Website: macys
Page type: billing-address
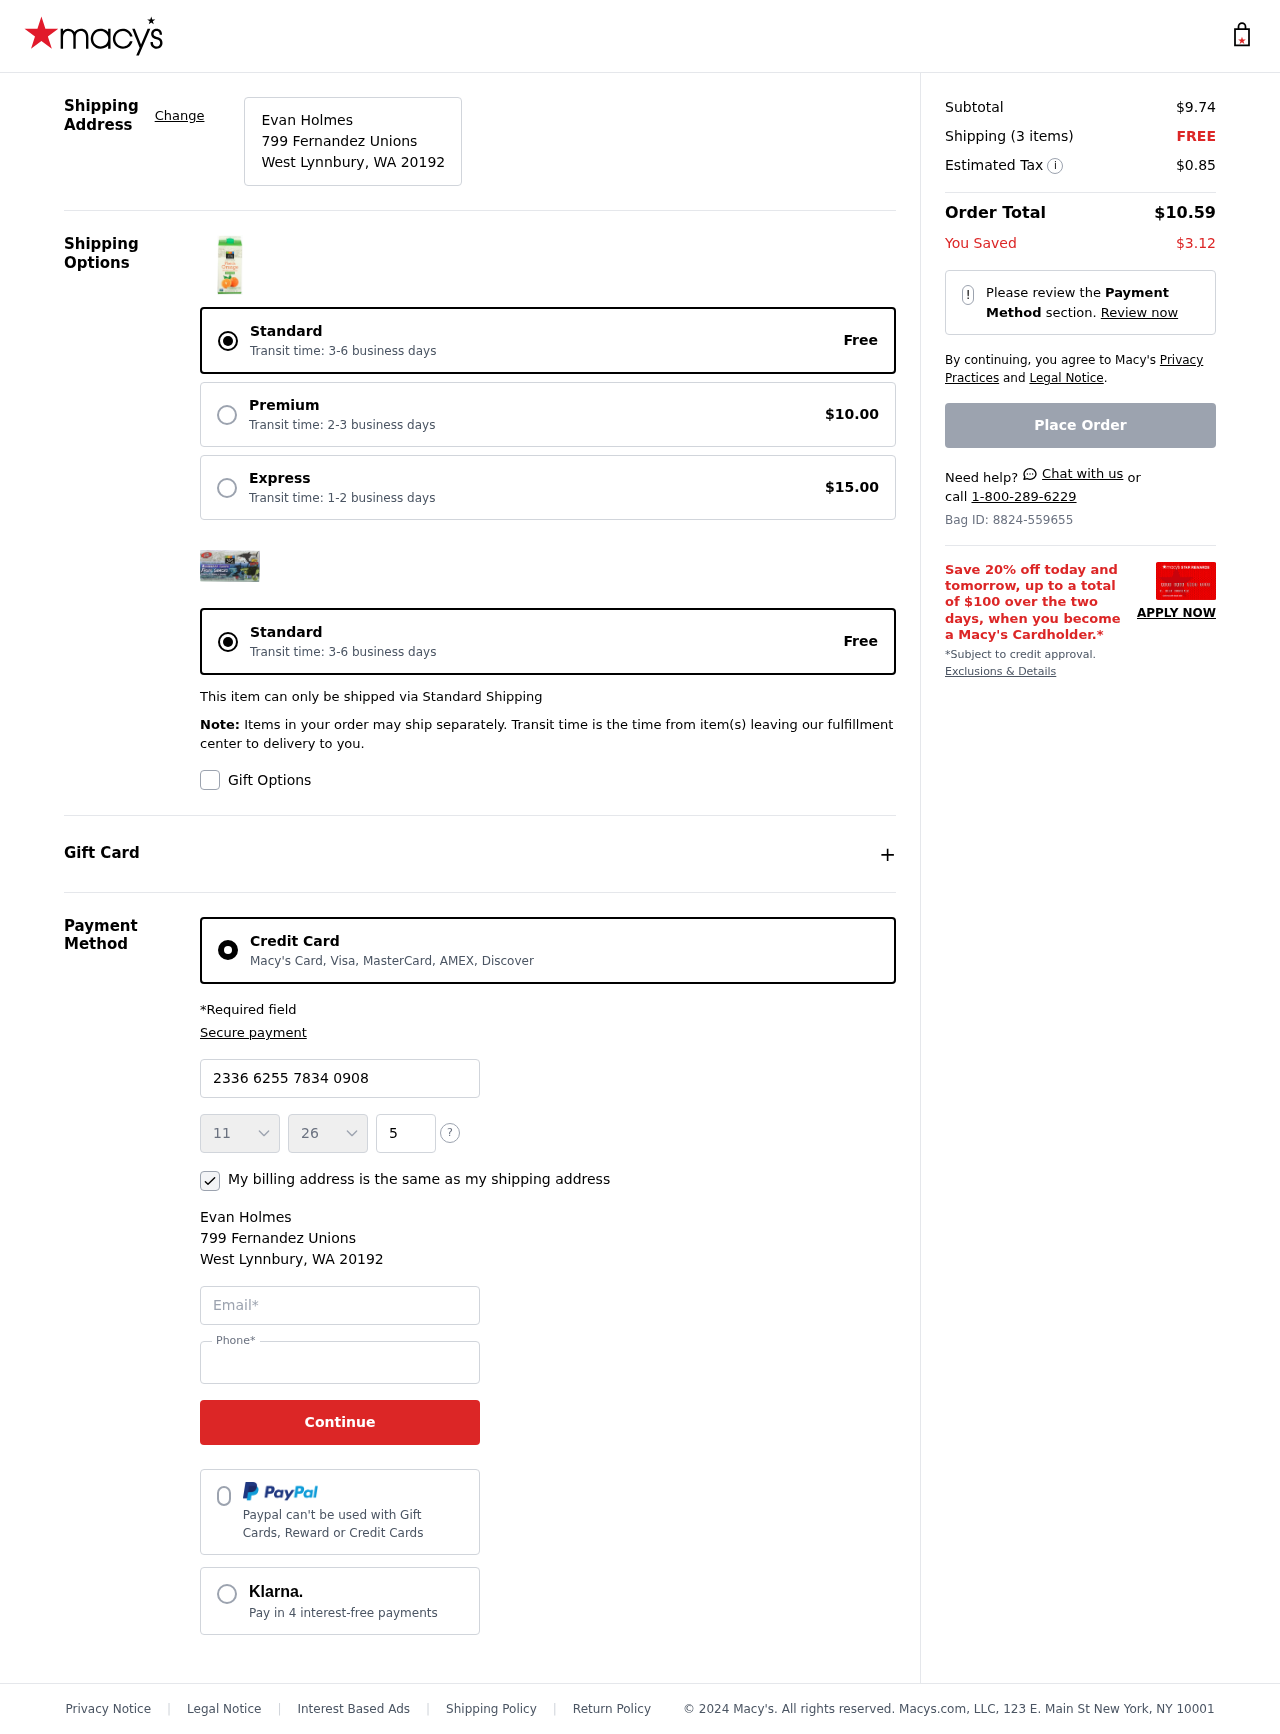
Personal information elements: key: PII_CARD_CVV
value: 518
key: PII_CARD_EXPIRY_MONTH
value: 11
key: PII_CARD_EXPIRY_YEAR
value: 26
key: PII_CARD_NUMBER
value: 2336 6255 7834 0908
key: PII_CITY_STATE_ZIP
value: West Lynnbury, WA 20192
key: PII_EMAIL
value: eholmes@yahoo.com
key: PII_FULLNAME
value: Evan Holmes
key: PII_PHONE
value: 2968106699
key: PII_STREET
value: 799 Fernandez Unions
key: PII_FULLNAME2
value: Evan Holmes
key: PII_STREET2
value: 799 Fernandez Unions
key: PII_CITY_STATE_ZIP2
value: West Lynnbury, WA 20192
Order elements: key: ORDER_SUBTOTAL
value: $9.74
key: ORDER_NUM_ITEMS
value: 3
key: ORDER_SHIPPING_COST
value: FREE
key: ORDER_TAX
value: $0.85
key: ORDER_TOTAL
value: $10.59
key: ORDER_SAVINGS
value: $3.12
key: ORDER_ID
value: Bag ID: 8824-559655